Question: I would like to animate (pulse, glow) the following plot symbol. What is the best way to achieve the desired behavior. Thanks
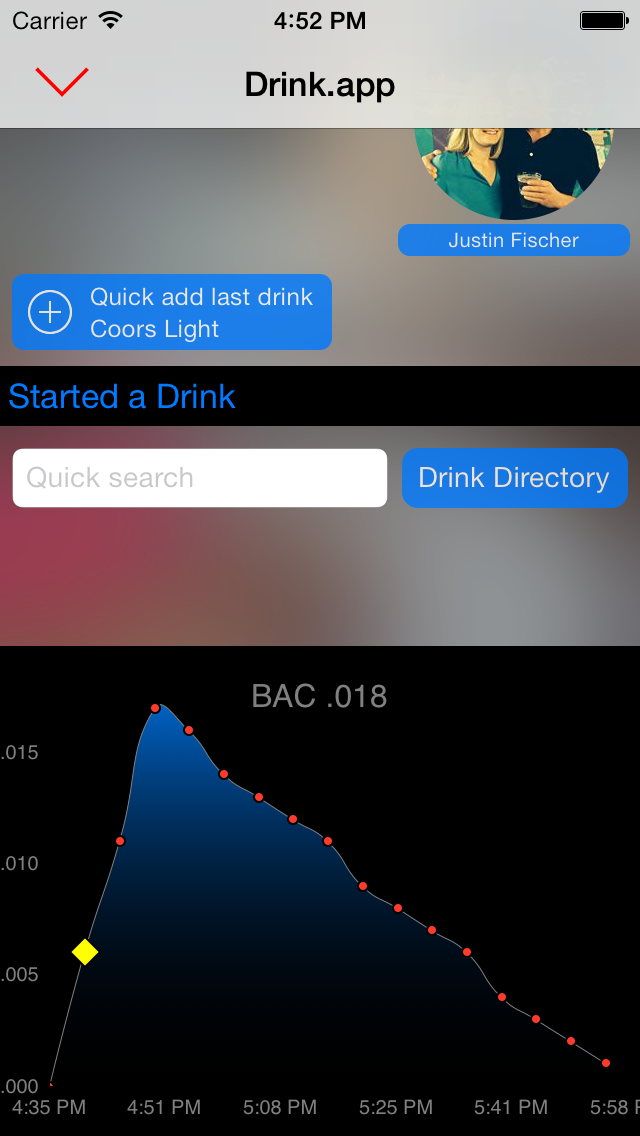
Answer: You cannot animate a plot symbol. What you can do is put a plot space annotation over the highlighted point. Make a custom 'CPTLayer' subclass that draws your symbol shape and use that for the annotation's content layer. Animate the symbol layer using standard Core Animation methods.